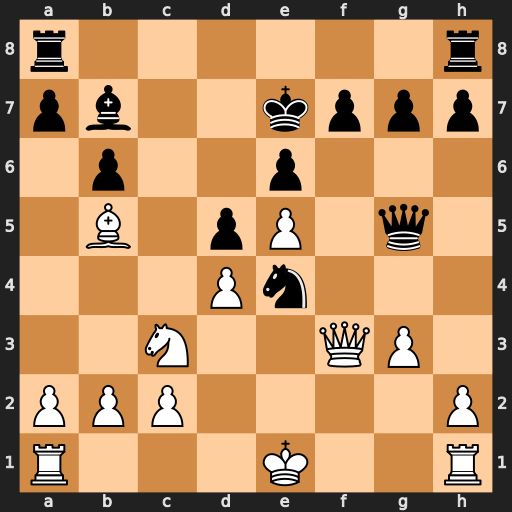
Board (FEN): r6r/pb2kppp/1p2p3/1B1pP1q1/3Pn3/2N2QP1/PPP4P/R3K2R
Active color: w
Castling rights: KQ
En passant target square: -
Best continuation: Nxe4 Qe3+ Qxe3